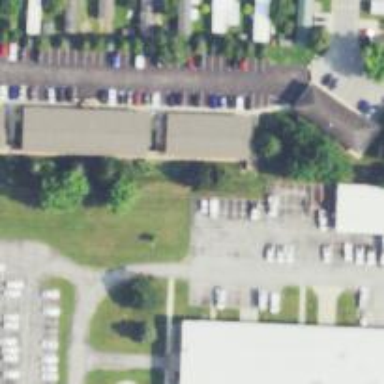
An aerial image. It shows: Parking area with asphalt surface.